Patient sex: F
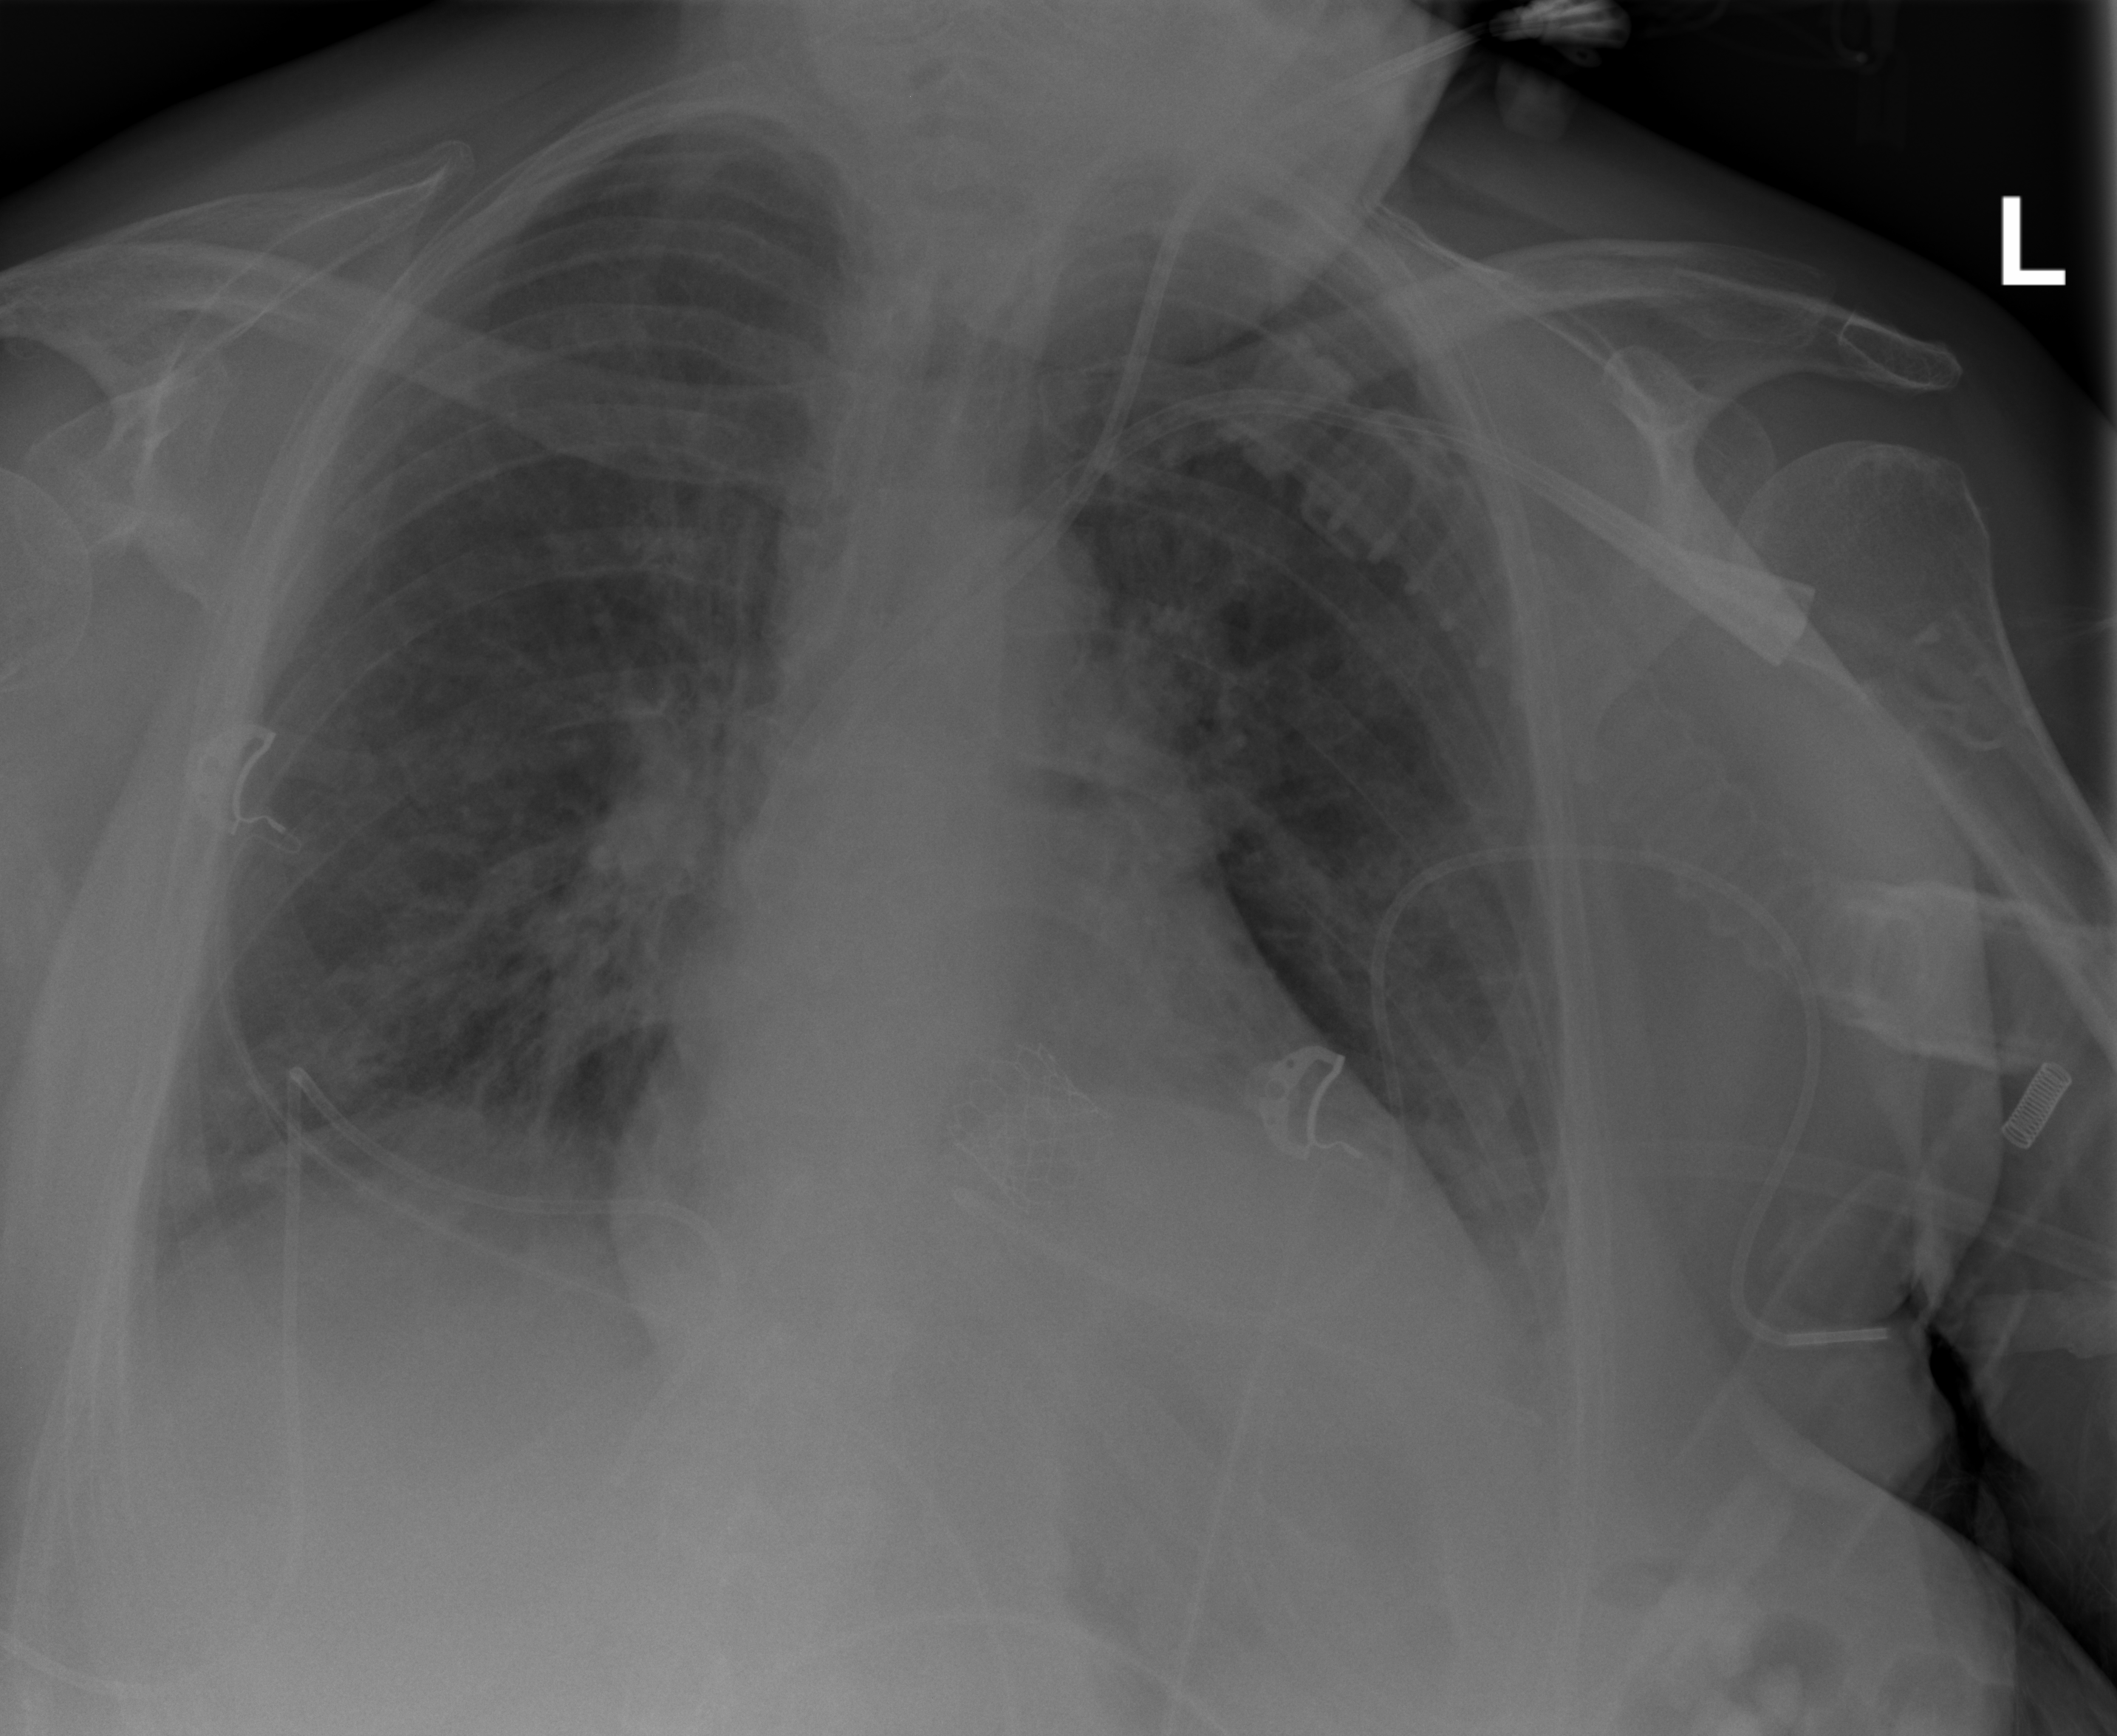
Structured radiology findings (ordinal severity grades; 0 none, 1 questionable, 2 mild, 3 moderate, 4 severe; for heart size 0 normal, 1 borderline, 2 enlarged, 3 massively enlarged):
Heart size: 2
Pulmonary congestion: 2
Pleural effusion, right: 2
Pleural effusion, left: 2
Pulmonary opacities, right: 2
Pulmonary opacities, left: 2
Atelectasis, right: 2
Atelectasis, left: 2